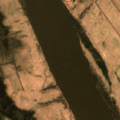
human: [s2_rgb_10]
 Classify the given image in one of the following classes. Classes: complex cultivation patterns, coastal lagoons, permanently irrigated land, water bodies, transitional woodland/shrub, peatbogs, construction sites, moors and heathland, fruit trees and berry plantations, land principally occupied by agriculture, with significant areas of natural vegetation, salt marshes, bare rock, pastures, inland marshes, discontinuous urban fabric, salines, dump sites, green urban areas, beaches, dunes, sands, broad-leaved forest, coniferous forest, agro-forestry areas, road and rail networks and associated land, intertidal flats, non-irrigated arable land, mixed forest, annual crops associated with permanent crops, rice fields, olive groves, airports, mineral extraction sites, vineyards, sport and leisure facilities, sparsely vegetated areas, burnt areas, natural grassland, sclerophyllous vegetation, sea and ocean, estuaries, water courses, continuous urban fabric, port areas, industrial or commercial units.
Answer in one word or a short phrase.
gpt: pastures, water courses